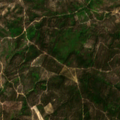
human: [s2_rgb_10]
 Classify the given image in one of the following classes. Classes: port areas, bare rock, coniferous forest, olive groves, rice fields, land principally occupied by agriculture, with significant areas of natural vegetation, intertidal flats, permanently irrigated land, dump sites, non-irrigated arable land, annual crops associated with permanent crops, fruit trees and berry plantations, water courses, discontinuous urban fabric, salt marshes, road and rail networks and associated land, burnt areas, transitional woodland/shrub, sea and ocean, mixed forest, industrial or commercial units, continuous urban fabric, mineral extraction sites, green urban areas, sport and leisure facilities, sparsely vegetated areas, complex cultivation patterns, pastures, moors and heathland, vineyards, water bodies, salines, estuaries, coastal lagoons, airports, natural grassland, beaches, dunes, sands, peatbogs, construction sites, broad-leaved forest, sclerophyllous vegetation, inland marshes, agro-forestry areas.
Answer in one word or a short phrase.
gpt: mixed forest, transitional woodland/shrub